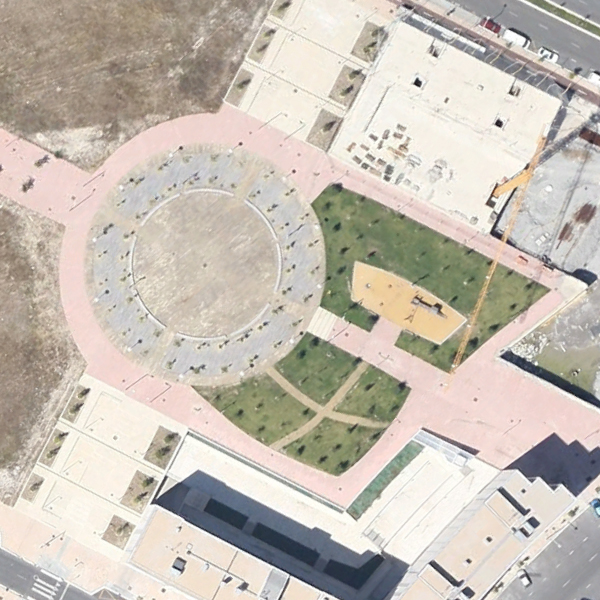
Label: Square